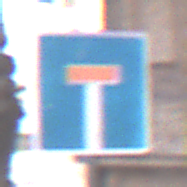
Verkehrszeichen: Sackgasse
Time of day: SunriseSunset
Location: Outdoor (Urban)
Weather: PartlyCloudy
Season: NotSpecified
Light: Natural